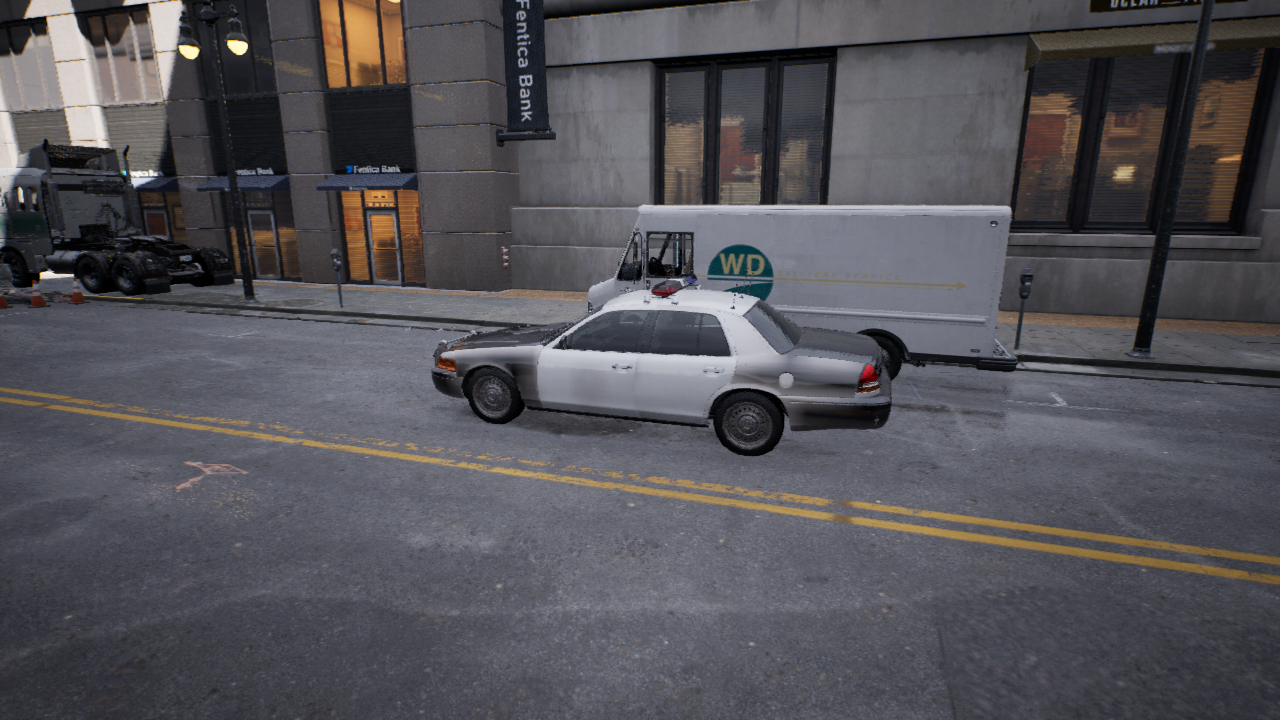
Venue: downtown
Lighting: clear day
Vehicle rig: sedan